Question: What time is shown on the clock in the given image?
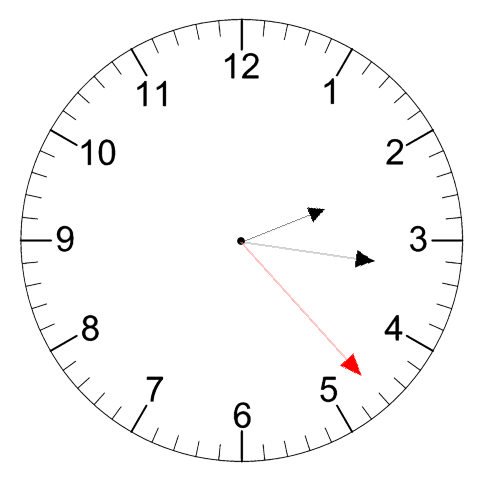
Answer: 02:16:23